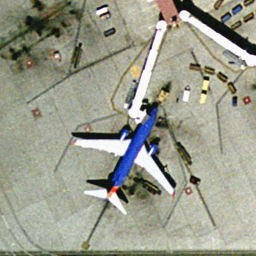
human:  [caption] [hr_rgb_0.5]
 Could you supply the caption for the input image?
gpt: A blue airplane is stopped at the airport with some cars beside it .

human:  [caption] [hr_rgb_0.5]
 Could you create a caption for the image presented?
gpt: A blue airplane is stopped at the airport .

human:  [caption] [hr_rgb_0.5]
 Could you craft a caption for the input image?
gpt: An airplane with blue fuselage is stopped at the airport .

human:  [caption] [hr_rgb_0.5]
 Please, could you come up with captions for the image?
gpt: There is an airplane at the airport with lots of cars beside it .

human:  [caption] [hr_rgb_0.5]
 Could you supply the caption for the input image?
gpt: An airplane with blue fuselage is stopped at the airport .